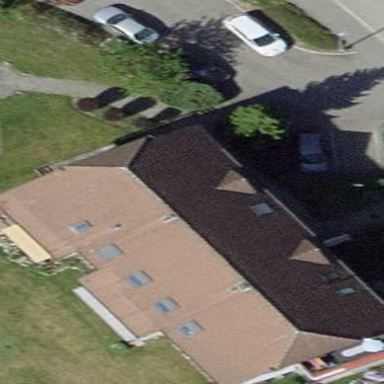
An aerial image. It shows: Apartment building with half-hipped roof made of roof tiles.